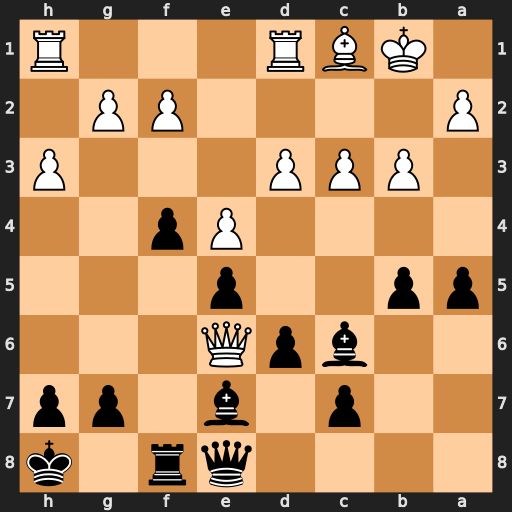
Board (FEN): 4qr1k/2p1b1pp/2bpQ3/pp2p3/4Pp2/1PPP3P/P4PP1/1KBR3R
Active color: b
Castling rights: -
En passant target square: -
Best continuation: Bd7 Qxe7 Qxe7